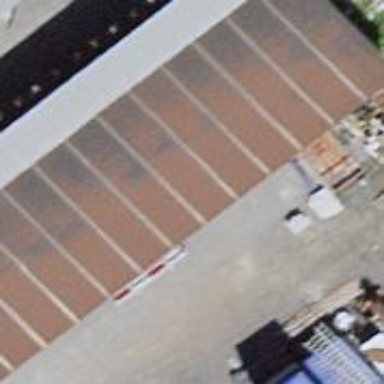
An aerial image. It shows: View of roof of building.